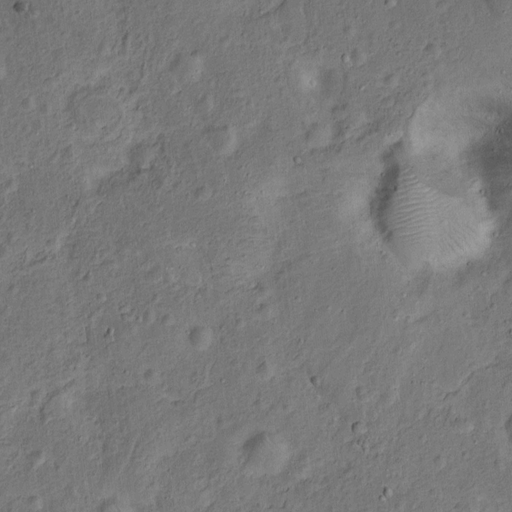
Classes present: Background, Cone